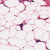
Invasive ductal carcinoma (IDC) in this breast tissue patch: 0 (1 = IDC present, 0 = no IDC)